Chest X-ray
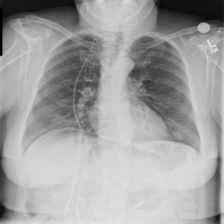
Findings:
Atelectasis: negative
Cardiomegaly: negative
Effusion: negative
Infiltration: negative
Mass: negative
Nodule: negative
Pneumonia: negative
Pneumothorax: negative
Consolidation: negative
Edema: negative
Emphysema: negative
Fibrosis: negative
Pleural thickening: negative
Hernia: negative